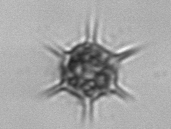
Label: Dictyocha